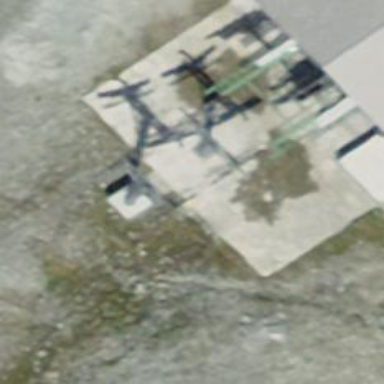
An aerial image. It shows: Pylon used for aerialway.